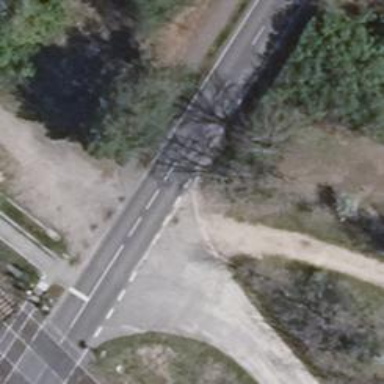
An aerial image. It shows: Road with "give way" sign.